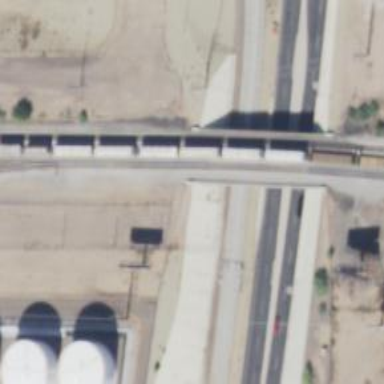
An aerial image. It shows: Railway bridge over siding rail track.